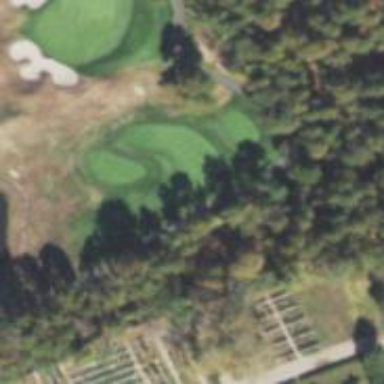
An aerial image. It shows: Rough area in golf course.